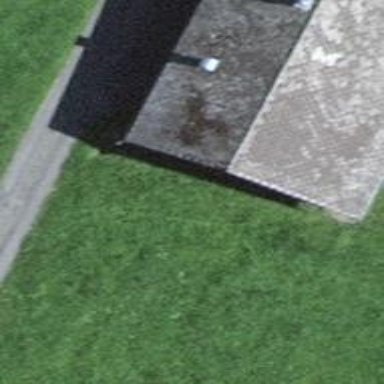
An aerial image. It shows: Farm building.